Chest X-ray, AP view. Patient: 24 years old, sex F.
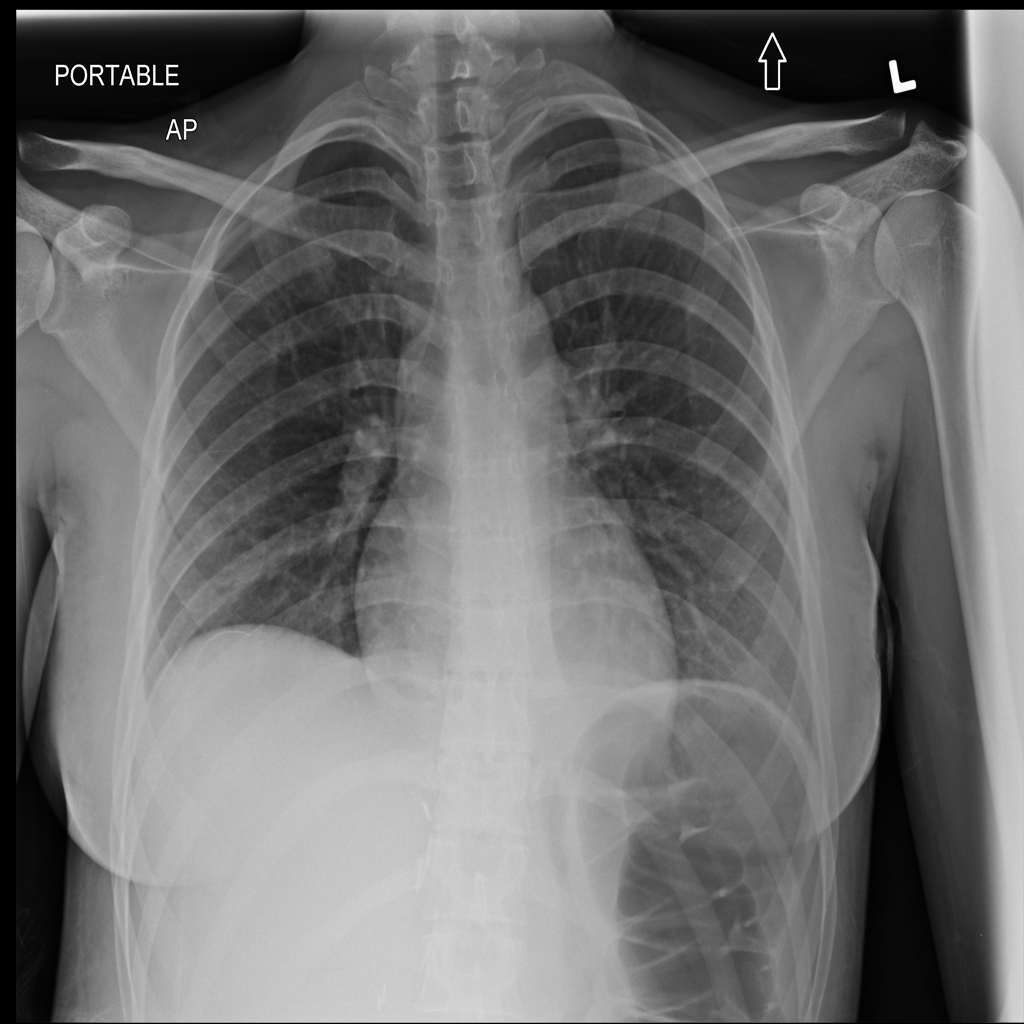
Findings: No Finding